Chest X-ray:
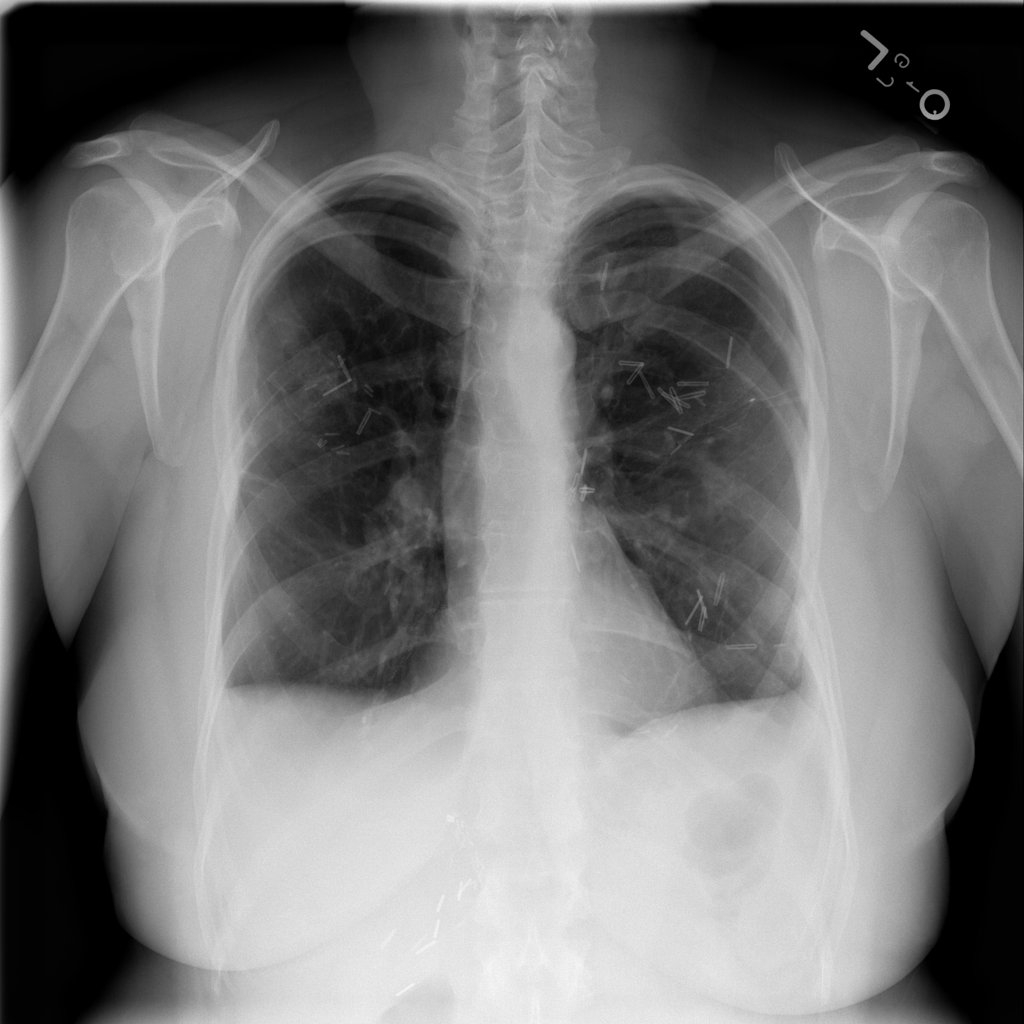
Findings: Consolidation, Pleural Thickening
No abnormal finding: no